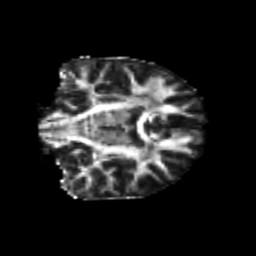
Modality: FA
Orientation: coronal
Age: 20
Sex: female
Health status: healthy
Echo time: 0.074 s